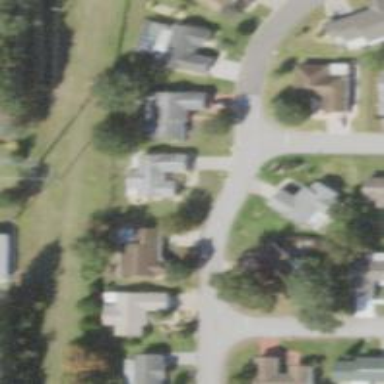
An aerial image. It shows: Residential road.